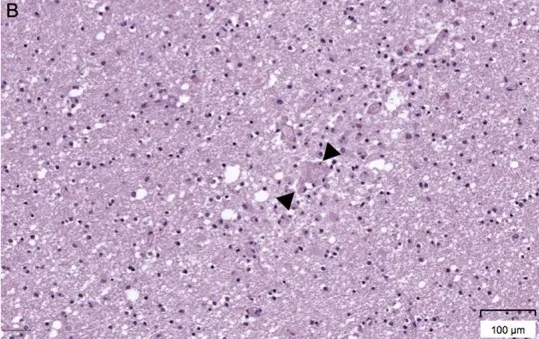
(A,B) Histologic workup of the biopsy of the left frontal lobe and the cerebral autopsy. (B) Histology of the cerebral autopsy revealing diffuse generalized inflammation and acute hemorrhages (arrow) (Hemalaun Eosin [HE] stain).
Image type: pathology (h&e)